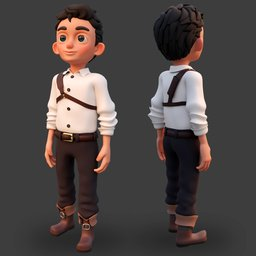
Label: people